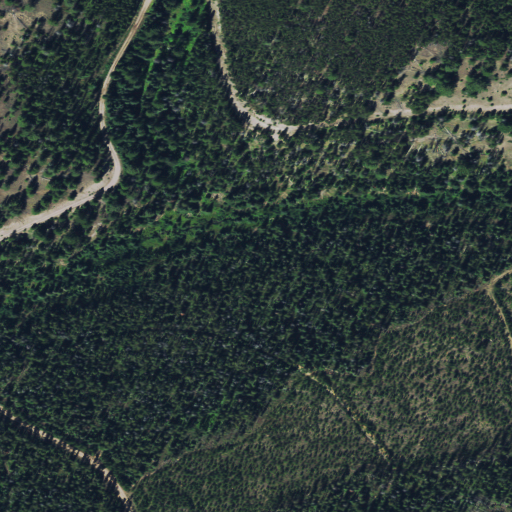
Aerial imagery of valley in Montana named Badger Gulch containing evergreen forest and shrub